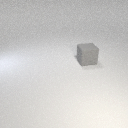
large gray rubber cube